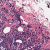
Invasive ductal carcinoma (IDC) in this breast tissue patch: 0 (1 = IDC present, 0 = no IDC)